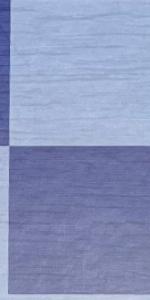
Label: Empty